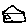
Label: house